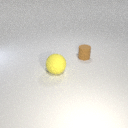
small brown rubber cylinder behind large yellow rubber sphere